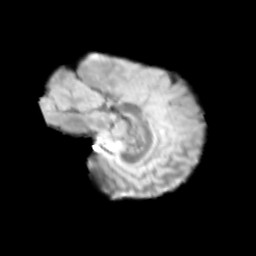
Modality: T2w
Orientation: sagittal
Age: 11
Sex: male
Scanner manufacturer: siemens
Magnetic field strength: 3 T
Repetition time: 3.8 s
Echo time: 0.07 s